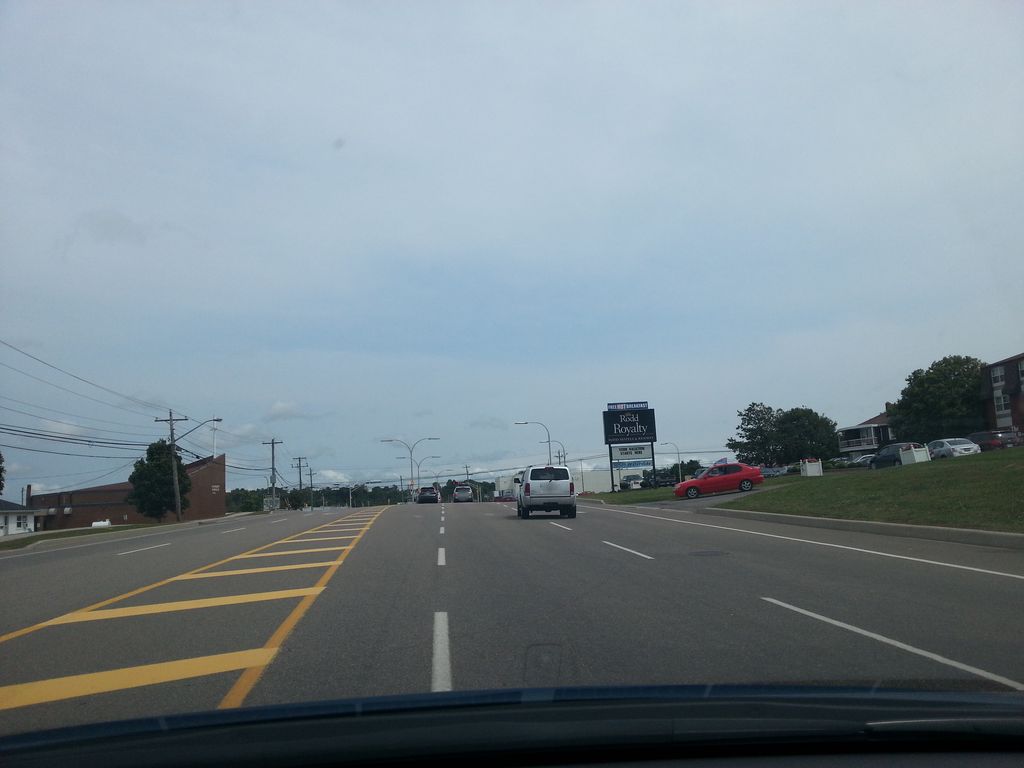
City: charlottetown